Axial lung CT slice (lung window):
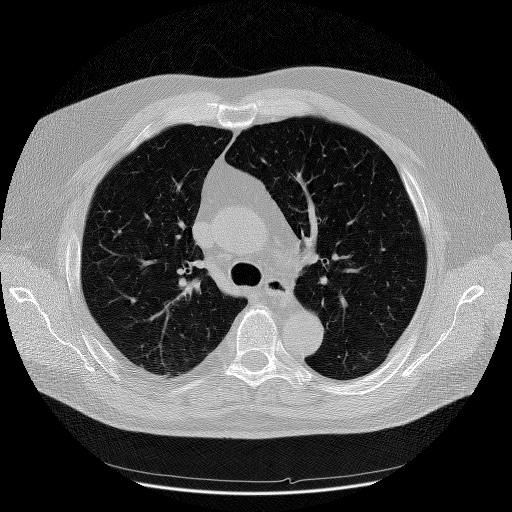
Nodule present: no